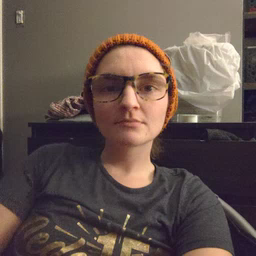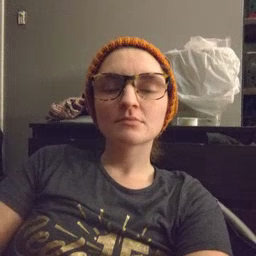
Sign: cereal